Question: I am trying to create a paginated embed for my discord.py bot. I have found modules that will do this for you but they only seem to be able to send the embed to a server channel. I would like to send the paginated embed to a DM channel. The embed doesn't load correctly though (the reaction buttons appear, but the embed doesn't)
Would greatly appreciate someone pointing out where I am going wrong. Many thanks in advance.
'''
@commands.command(
name='adminsell',
description="Sell resources to the admin shop",
#usage='<code> [value]',
)
@commands.has_role("Server Player")
@commands.has_permissions(send_messages=True)
async def adminSell(self, ctx):
pages = []
guild_id = ctx.guild.id
user = ctx.author
channel = await user.create_dm()
shopName = 'the admin shop'
sql = "SELECT shop_name FROM shops WHERE shop_name_lower = '%s' AND guild_id = %s " % (shopName, guild_id)
check = await conn.query(sql)
shop_display_name = check[0][0]
sql = "SELECT * FROM shop_product WHERE shop_name_lower = '%s' AND guild_id = %s AND type = 'Sell' OR type = 'Sell and Buy'" % (shopName, guild_id)
allProducts = await conn.query(sql)
j=0
p=1
list_length=len(allProducts)
embed = discord.Embed(
title=f"{shop_display_name}' will **Buy** the following products: (page {p} of {math.ceil(list_length/6)})",
)
for i in allProducts:
product = i
print(i)
product_id = product[0]
product_name = product[3]
product_desc = product[4]
product_price = product[6]
if j > 5:
p+=1
j=0
embed.set_thumbnail(url=ctx.guild.icon_url)
pages.append(embed)
embed = discord.Embed(
title=f"{shop_display_name}' will **Buy** the following products: (page {p} of {math.ceil(list_length/6)})",
)
embed.add_field(
name=f"Product Id: **{product_id}**",
value=f"**Product: *{product_name}***
Description: *{product_desc}*
Price: *{product_price}*
--------------",
inline=False
)
j+=1
embed.set_thumbnail(url=ctx.guild.icon_url)
pages.append(embed)
print("the embeds: ",pages)
buttons = [u"⏪", u"◀️", u"▶️", u"⏩"]
current = 0
msg = await channel.send(pages[current])
for button in buttons:
await msg.add_reaction(button)
while True:
try:
reaction, user = await self.bot.wait_for(
"reaction_add",
timeout=60,
check=lambda reaction, user: user.id == ctx.author.id
and reaction.emoji in buttons
#and isinstance(reaction.channel, discord.channel.DMChannel),
)
except asyncio.TimeoutError:
embed = pages[current]
embed.set_footer(text="Timed Out!")
await msg.clear_reactions()
else:
previous_page = current
if reaction.emoji == u"⏪":
current = 0
elif reaction.emoji == u"◀️":
if current > 0:
current -= 1
elif reaction.emoji == u"▶️":
if current < len(pages)-1:
current += 1
elif reaction.emoji == u"⏩":
current = len(pages)-1
#for button in buttons:
#await msg.remove_reaction(button, ctx.author)
if current != previous_page:
await msg.edit(embed = pages[current])
'''

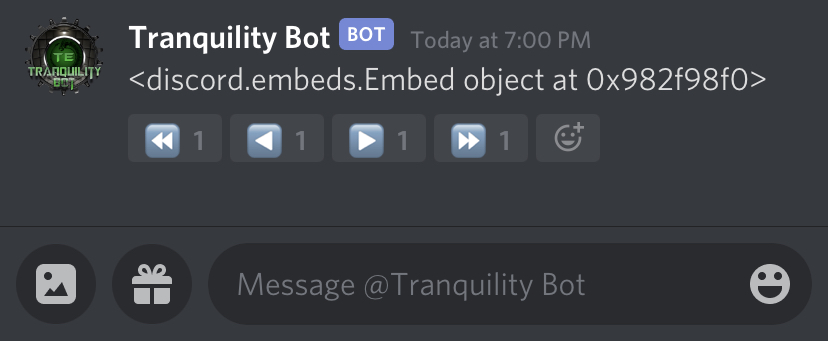
Answer: Embeds must be sent as a keyword-only arguments
'''
msg = await channel.send(embed=pages[current])
'''